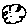
Label: cloud